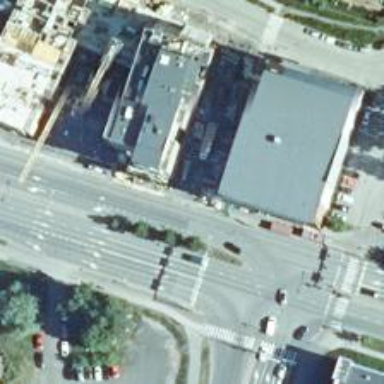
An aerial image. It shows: Asphalt driveway with building passage tunnel.